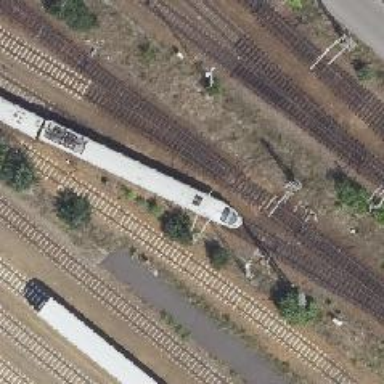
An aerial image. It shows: Railway yard with electrified contact lines.